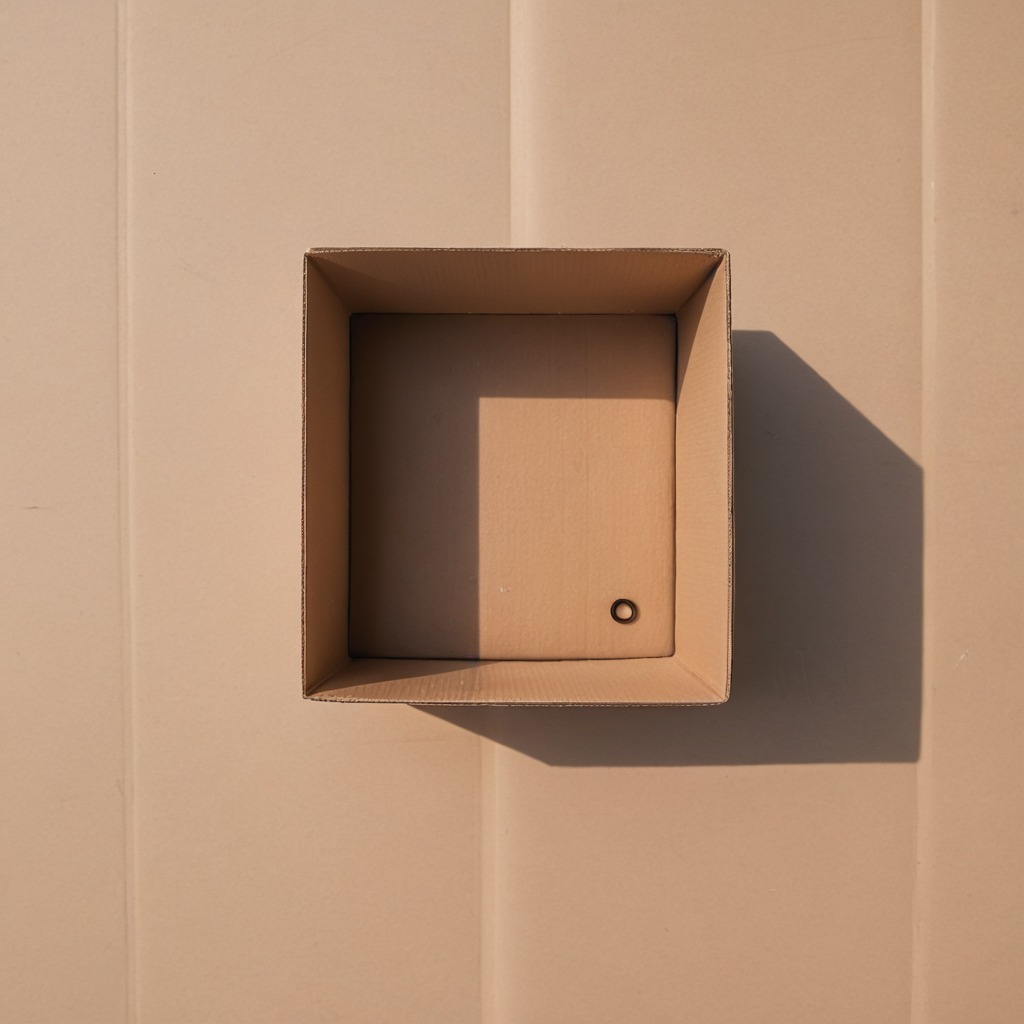
A rubber O-ring is lying on a cardboard box surface in an outdoor workshop during daytime bright natural light soft shadows slightly creased but